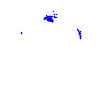
Particle: pion